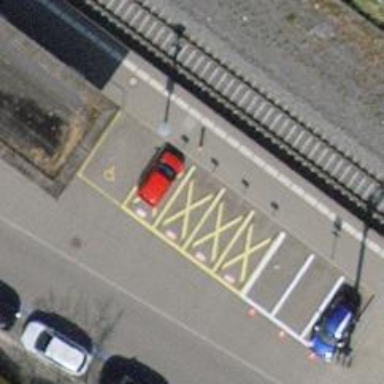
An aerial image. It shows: Car-sharing service available at this location.